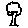
Label: tree